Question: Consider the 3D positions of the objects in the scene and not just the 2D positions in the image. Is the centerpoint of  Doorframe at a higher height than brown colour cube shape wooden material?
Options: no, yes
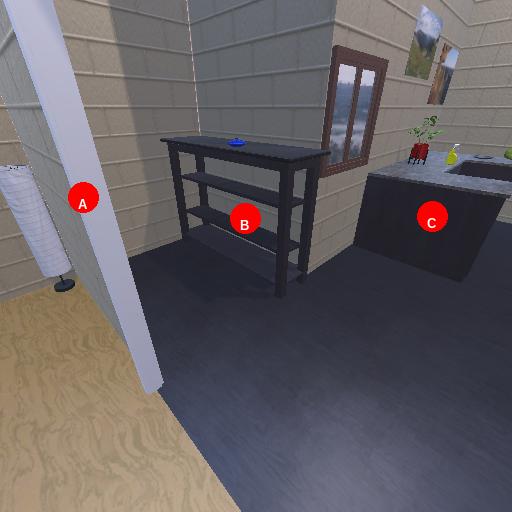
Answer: no